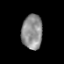
Tissue: prostate
Cell type: T cells
Senescence score: 0.2618
Nuclear area (px): 704
Mean DAPI intensity: 141.855